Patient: sex M, age 74
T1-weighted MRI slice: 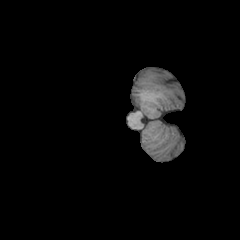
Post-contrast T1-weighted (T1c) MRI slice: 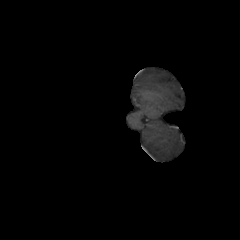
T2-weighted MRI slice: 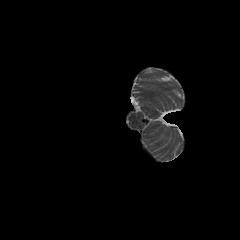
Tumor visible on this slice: no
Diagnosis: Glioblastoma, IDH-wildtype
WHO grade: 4